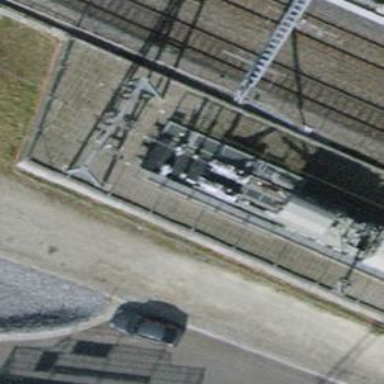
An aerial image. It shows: Power line in the image.